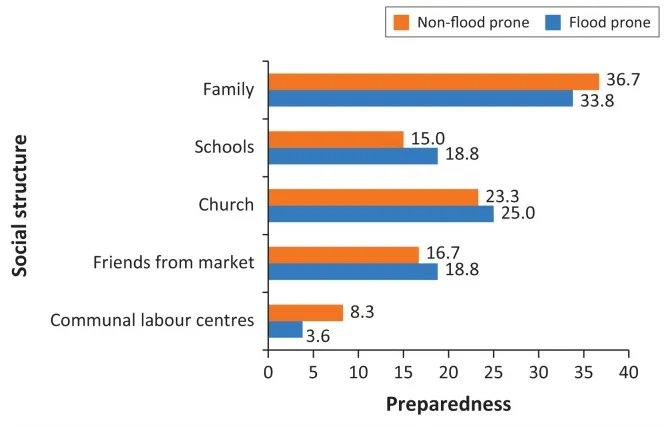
Social structures that enhance preparedness.
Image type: chart (chart)